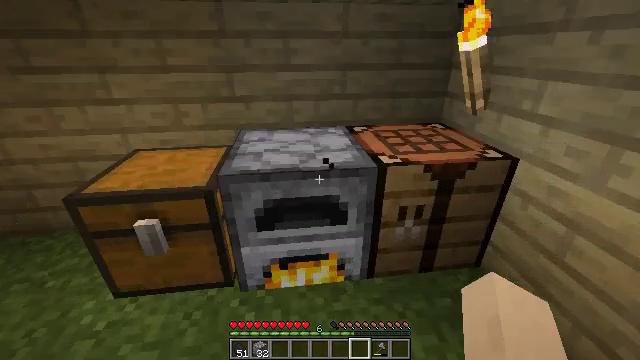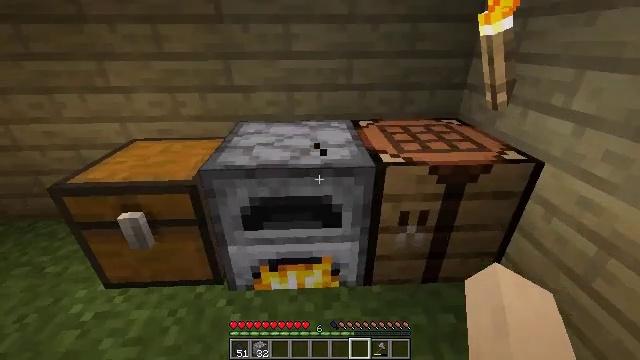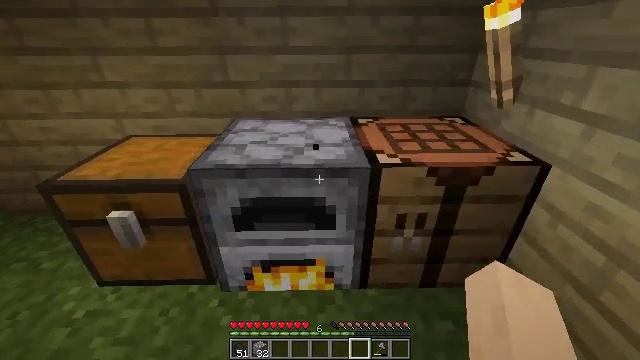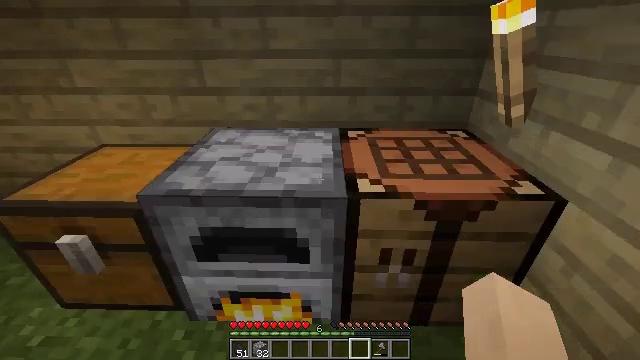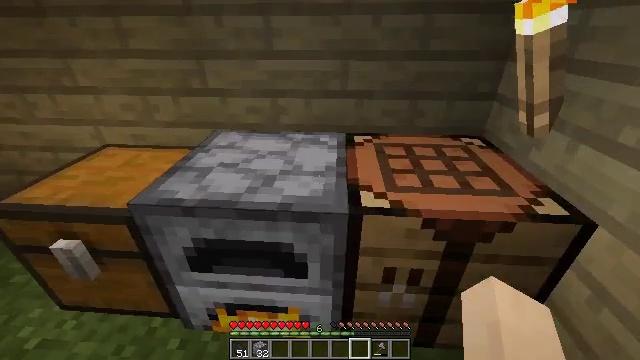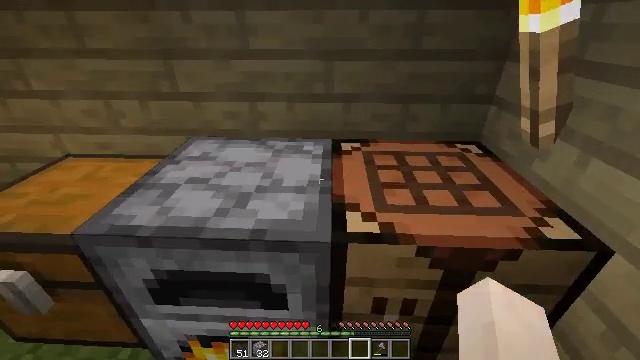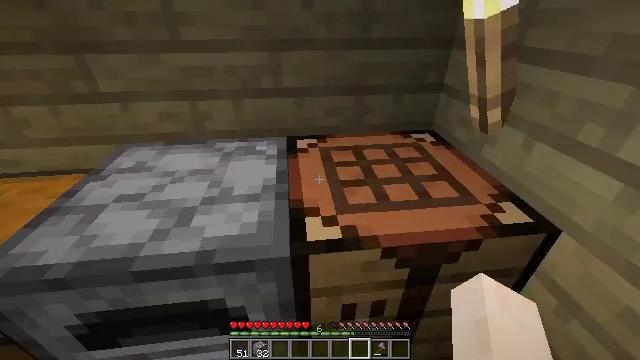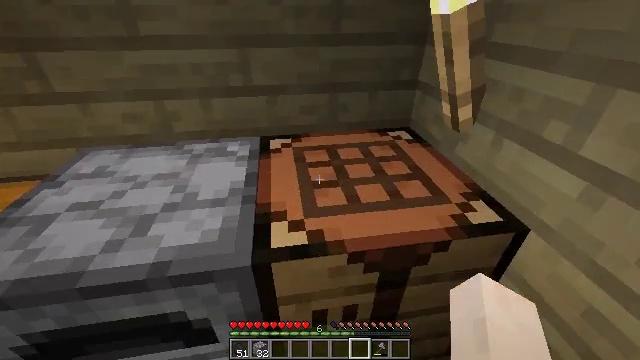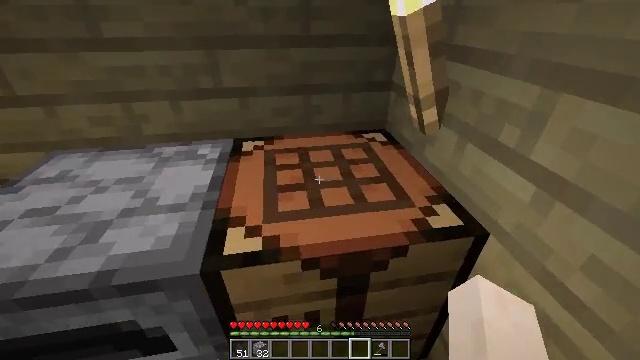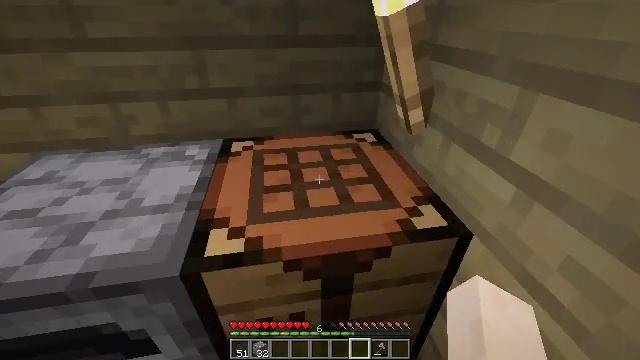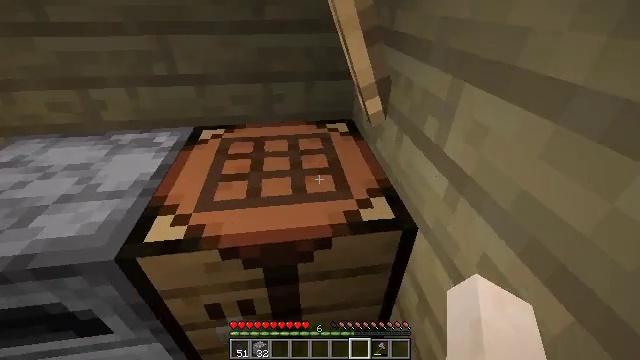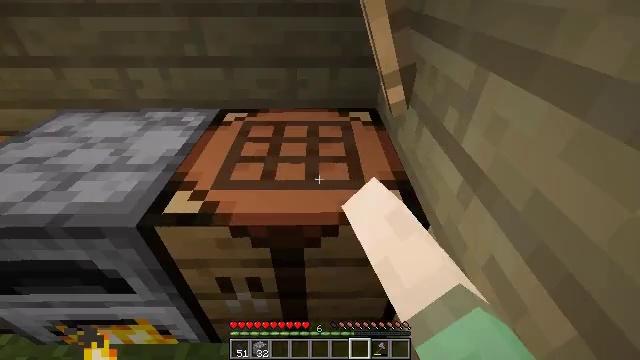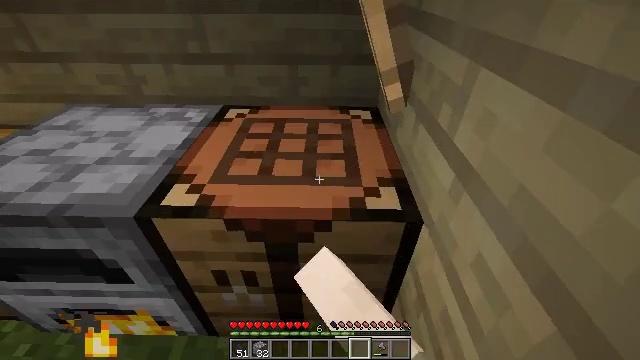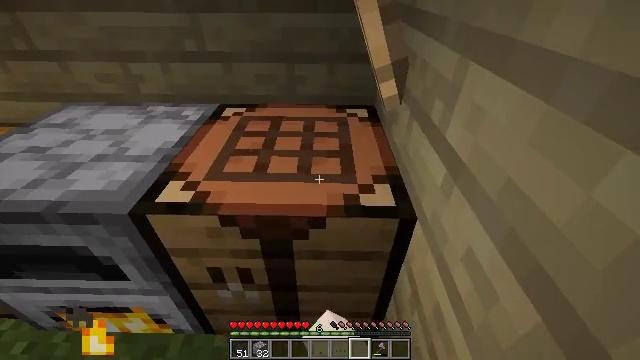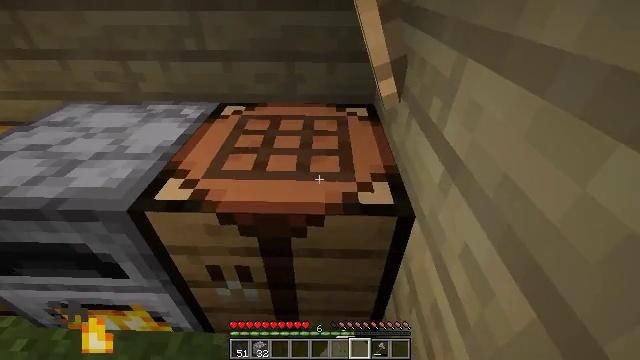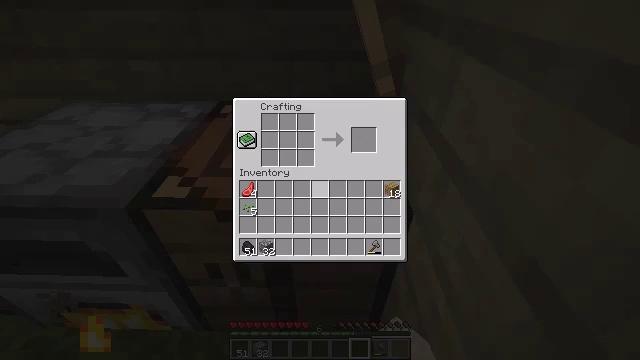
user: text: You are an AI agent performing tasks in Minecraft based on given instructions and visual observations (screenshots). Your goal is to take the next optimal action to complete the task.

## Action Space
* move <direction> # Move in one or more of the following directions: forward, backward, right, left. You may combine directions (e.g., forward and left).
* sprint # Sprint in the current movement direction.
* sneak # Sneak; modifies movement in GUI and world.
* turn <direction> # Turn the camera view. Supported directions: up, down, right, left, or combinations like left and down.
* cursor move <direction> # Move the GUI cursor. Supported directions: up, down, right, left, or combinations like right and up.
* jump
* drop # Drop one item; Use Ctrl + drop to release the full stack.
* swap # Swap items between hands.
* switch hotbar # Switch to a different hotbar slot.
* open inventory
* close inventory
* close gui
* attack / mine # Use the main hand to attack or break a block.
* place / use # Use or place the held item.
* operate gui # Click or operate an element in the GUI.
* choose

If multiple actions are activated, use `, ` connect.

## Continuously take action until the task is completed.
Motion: motion action
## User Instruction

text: Make an oak pressure plate at the crafting table.
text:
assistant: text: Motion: move forward and move right, turn left and down
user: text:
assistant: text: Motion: move forward and move right, turn left
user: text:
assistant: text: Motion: move forward, turn left
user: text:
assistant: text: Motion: move forward, turn left
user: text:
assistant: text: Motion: turn right
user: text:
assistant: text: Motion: turn right and down
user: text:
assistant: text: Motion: move right, turn right
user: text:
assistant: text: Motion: move right
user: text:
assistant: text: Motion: move right
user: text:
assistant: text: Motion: turn left and down, use / place
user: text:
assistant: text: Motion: turn left and down, use / place
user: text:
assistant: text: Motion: turn left, use / place
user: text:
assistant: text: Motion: use / place
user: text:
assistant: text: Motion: no_op
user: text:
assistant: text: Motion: open gui
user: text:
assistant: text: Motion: no_op
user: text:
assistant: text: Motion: no_op
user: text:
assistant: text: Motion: no_op
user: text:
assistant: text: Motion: cursor move right and down
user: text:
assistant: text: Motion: no_op
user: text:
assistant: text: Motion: cursor move right
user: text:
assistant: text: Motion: no_op
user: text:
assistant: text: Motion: cursor move right
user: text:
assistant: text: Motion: cursor move right and up
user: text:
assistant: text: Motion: no_op
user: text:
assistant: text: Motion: no_op
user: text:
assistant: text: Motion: no_op
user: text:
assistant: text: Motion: operate gui
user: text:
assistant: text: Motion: operate gui
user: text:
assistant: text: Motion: operate gui